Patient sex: F
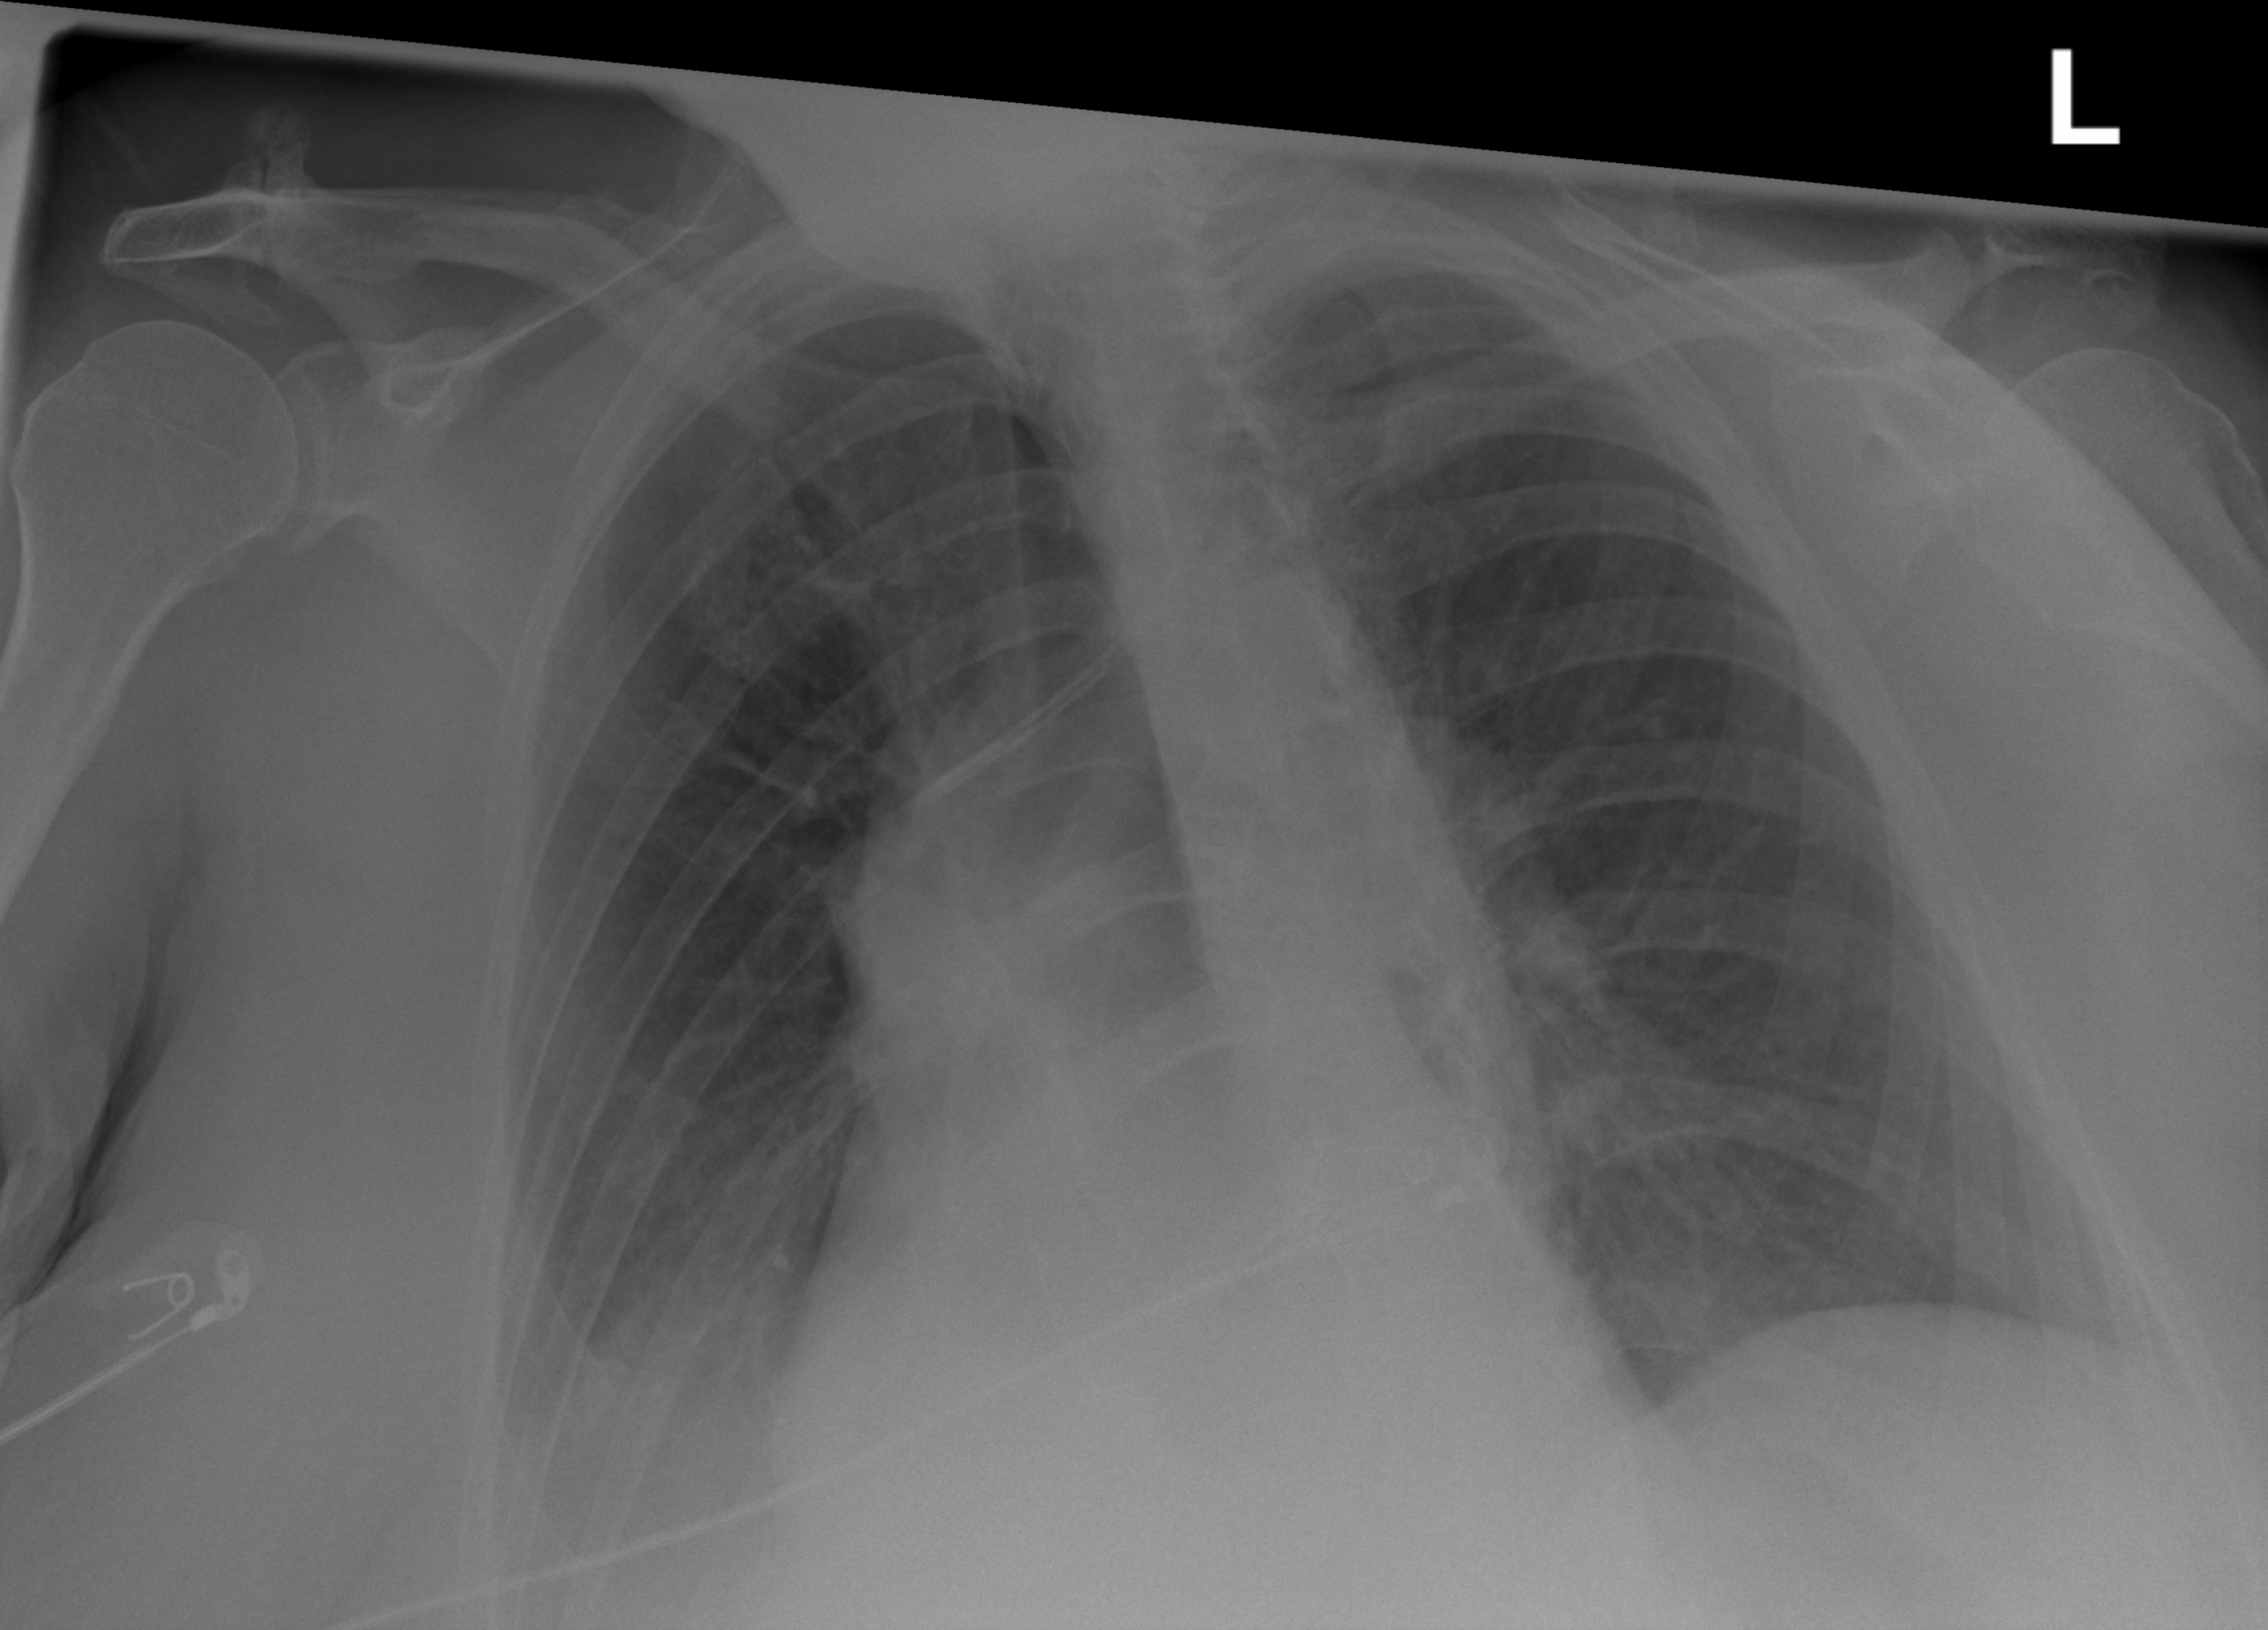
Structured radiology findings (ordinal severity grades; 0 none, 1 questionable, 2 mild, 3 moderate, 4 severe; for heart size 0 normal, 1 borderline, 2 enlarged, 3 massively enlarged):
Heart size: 2
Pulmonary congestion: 2
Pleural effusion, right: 3
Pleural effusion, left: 0
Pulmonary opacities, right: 2
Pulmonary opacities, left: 2
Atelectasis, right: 2
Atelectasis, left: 0